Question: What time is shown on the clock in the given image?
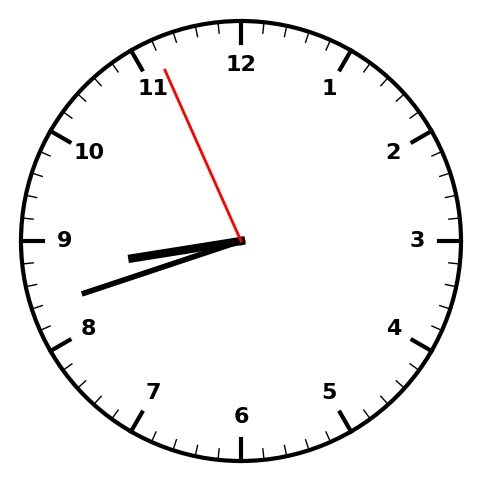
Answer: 08:41:56